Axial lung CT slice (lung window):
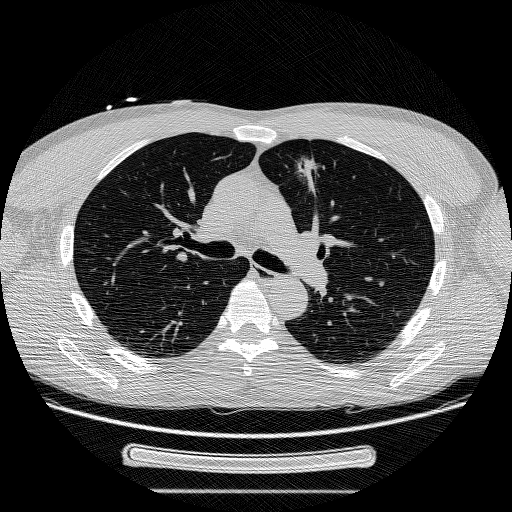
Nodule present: yes
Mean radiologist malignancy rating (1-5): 4.333